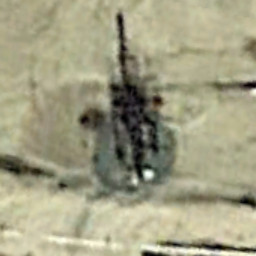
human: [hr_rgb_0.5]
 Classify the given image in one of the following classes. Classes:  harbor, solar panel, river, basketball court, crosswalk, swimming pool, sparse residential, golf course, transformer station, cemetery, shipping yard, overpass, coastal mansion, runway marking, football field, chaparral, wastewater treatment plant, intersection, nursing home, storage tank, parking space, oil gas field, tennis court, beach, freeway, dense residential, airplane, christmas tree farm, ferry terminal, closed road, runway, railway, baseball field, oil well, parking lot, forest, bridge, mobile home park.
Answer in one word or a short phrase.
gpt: oil well